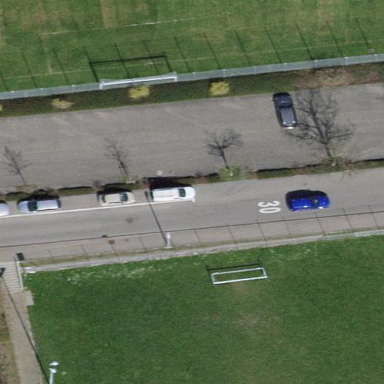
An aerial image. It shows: Parking area with surface.